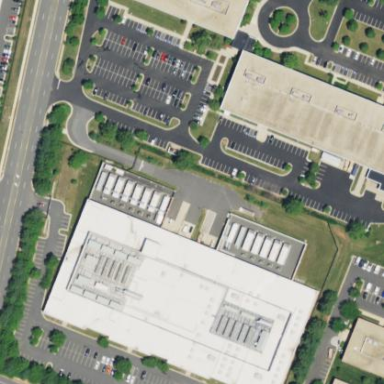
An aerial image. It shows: Data center building.